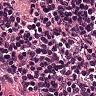
Metastatic tissue present: no